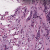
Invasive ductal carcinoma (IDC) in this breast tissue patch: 1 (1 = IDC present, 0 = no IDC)